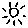
Label: sun